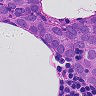
Metastatic tissue present: yes